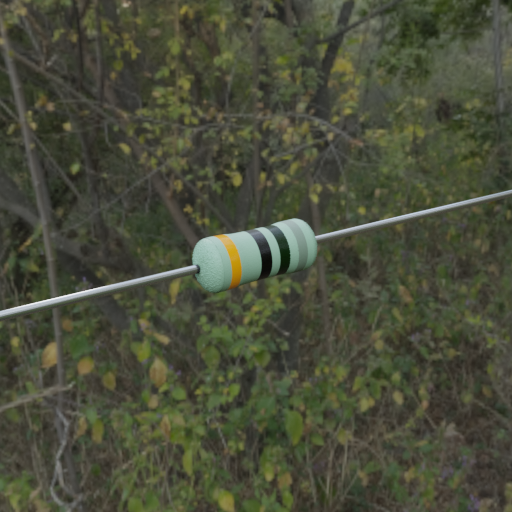
Resistor colour bands (in order): orange, black, black, gray